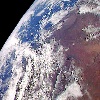
Label: cloud